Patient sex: M
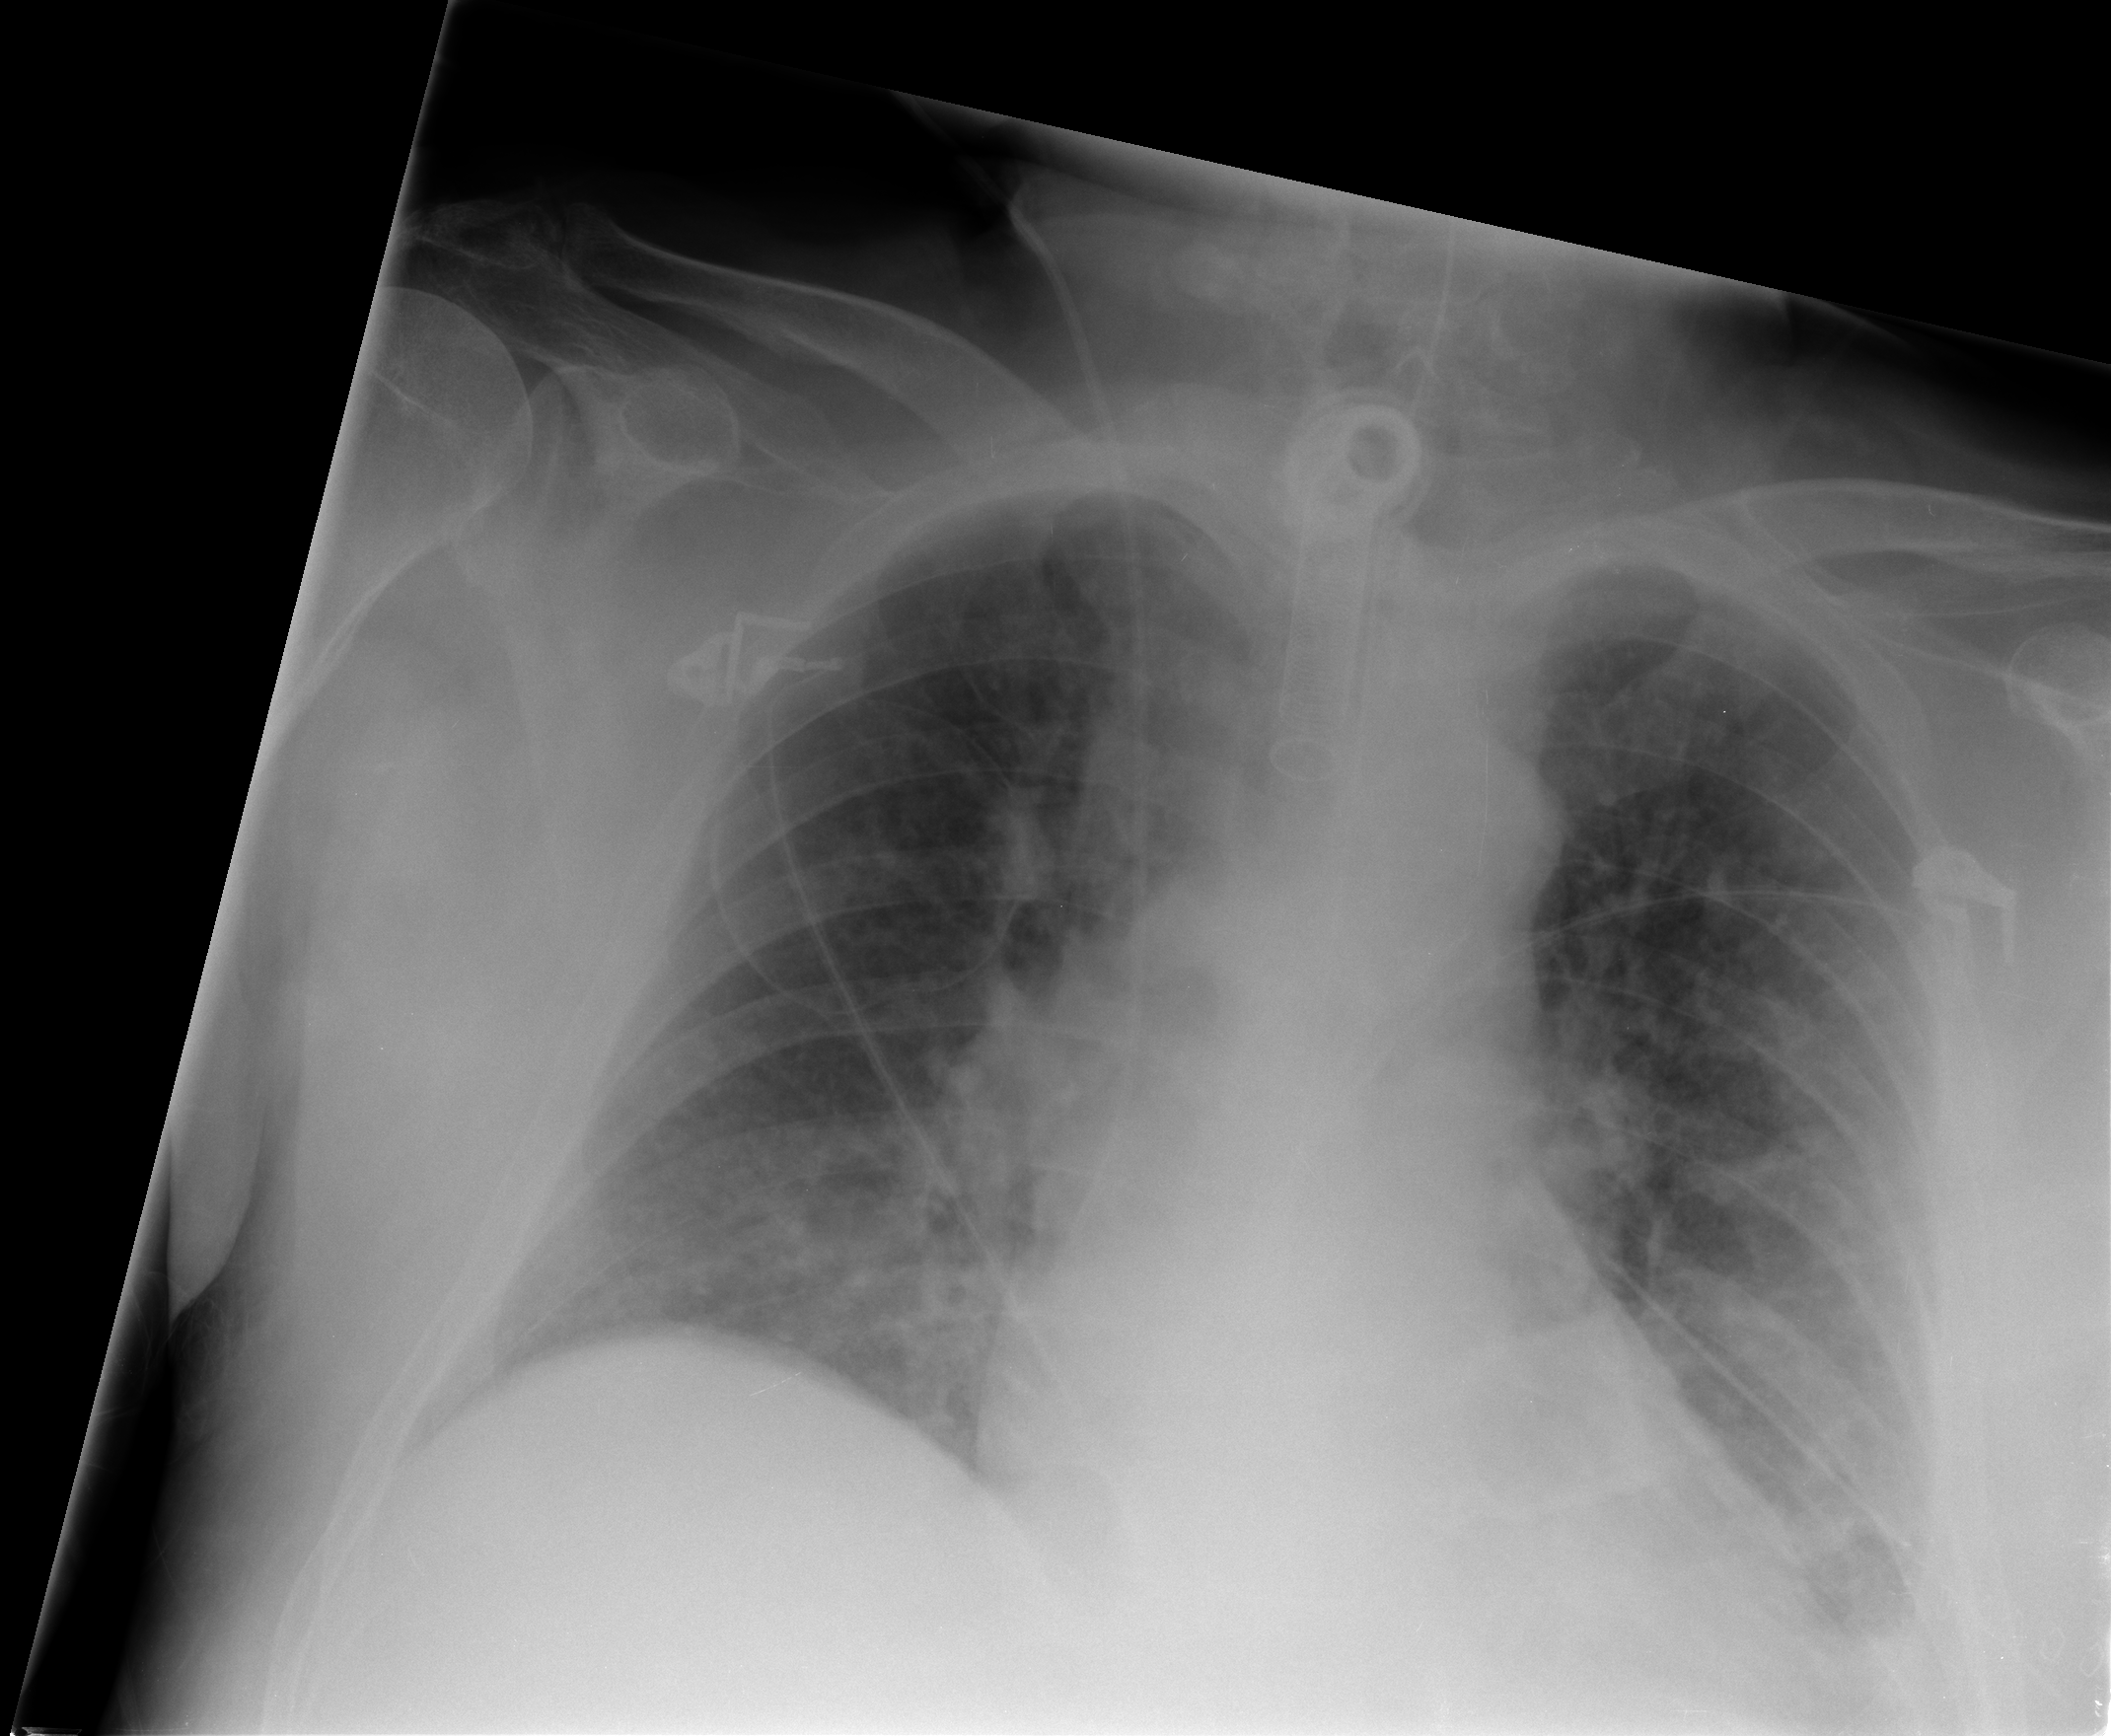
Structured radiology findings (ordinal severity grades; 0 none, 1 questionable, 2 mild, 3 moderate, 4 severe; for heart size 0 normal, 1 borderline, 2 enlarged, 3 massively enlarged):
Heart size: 0
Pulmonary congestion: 2
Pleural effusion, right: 0
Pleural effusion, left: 2
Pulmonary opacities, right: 0
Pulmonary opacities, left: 0
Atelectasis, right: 2
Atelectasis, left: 2